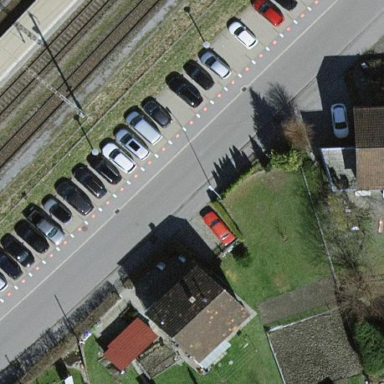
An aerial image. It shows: Parking area with asphalt surface designed for park and ride use.